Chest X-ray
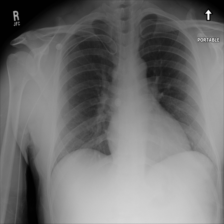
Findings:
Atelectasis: negative
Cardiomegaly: negative
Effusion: negative
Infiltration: negative
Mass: negative
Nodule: negative
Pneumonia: negative
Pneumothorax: negative
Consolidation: negative
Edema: negative
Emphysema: negative
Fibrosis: negative
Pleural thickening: negative
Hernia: negative